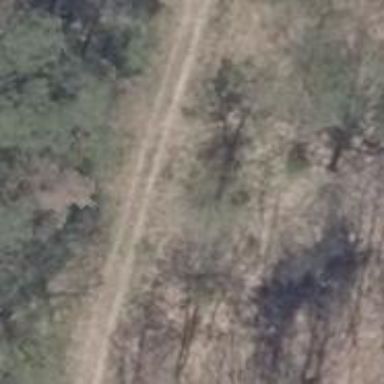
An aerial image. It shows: Dirt track road with grade 3 tracktype.